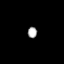
Tissue: prostate
Cell type: Fibroblasts
Senescence score: 0.7657
Nuclear area (px): 100
Mean DAPI intensity: 175.94